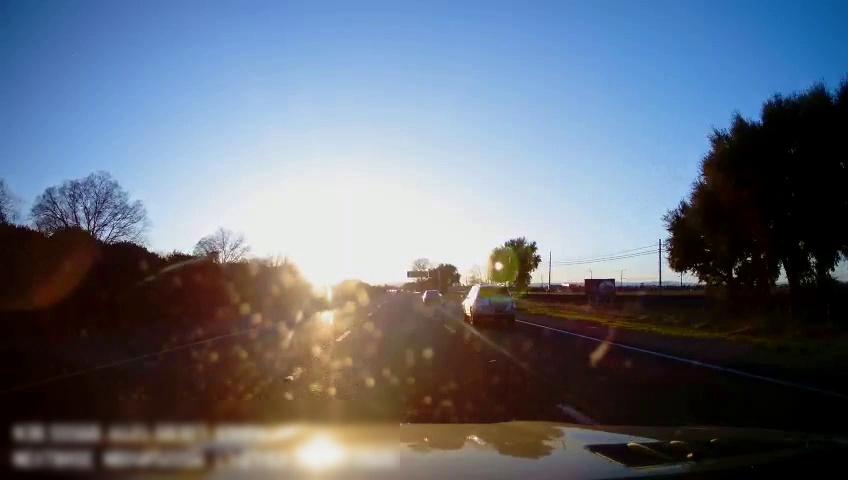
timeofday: Day
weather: Sunny
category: Drivable Space
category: Vehicles | Car
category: Vehicles | SUV
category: Lanes | Alternate Lane
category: Lanes | Current Lane
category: Lanes | Current Lane
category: Lanes | Alternate Lane
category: Traffic | Signs
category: Traffic | Signs